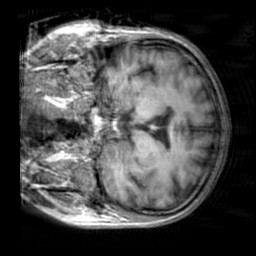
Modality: T1w
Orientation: coronal
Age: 55
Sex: male